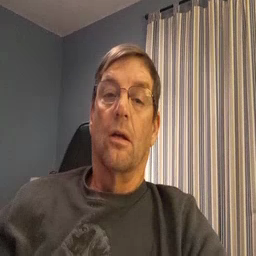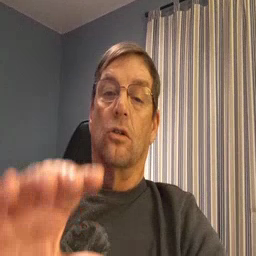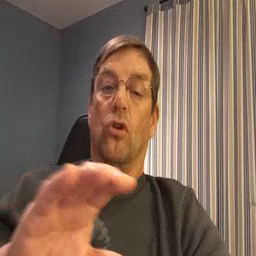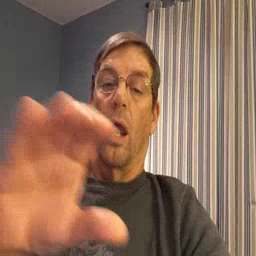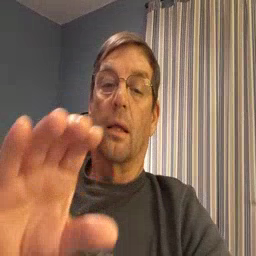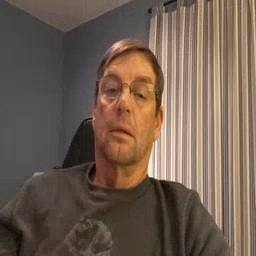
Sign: chocolate